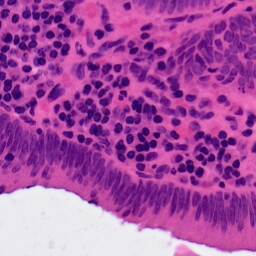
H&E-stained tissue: Colon